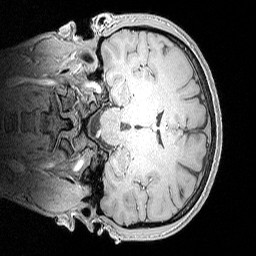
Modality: MP2RAGE
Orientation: coronal
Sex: male
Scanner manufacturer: siemens
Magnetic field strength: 3 T
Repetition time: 5 s
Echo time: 0.00292 s